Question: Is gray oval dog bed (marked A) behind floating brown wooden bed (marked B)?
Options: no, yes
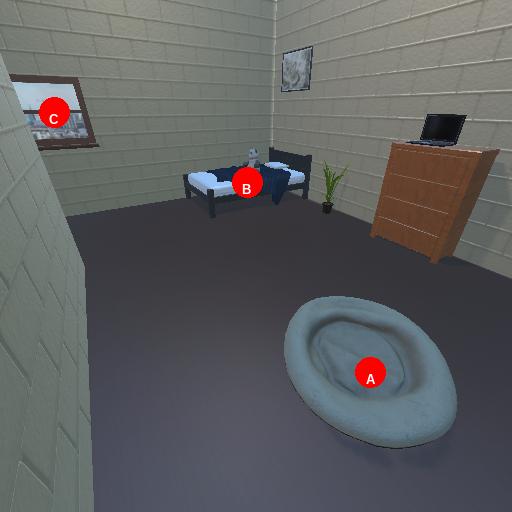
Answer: no